Question: How can I make the total paramater appear only on the last page of a report with lots of concepts.
The report repeats istelf until the list of concepts is displayed in two or more pages. The total appears in all of them because the parameter (received as $PTotal) is on the footer of the page.
I need this to be displayed only in the footer of the last page. It doesnt matter if I leave that space as blank, I just need the parameter to be displayed only at the last page.
This is not a report composed of varios pages, it generates multiple pages until the list fits. Just to clarify.

How can I fix that parameter tag with a printWhenExpression tag?
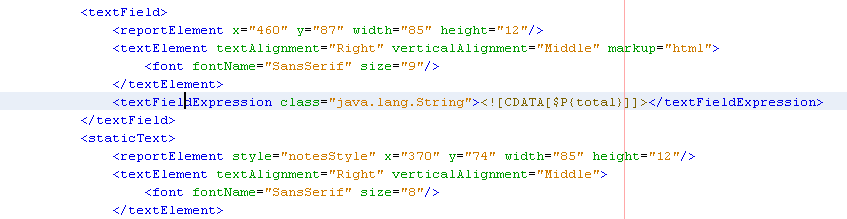
Answer: Copy your footer band and rename it to a lastPageFooter band. Keep the original footer intact, but delete the textField for $P{total} from it. The lastPageFooter band, including your total, will only be printed on the last page of the report.